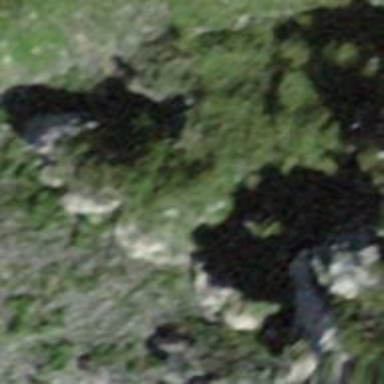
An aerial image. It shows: Natural cliff.